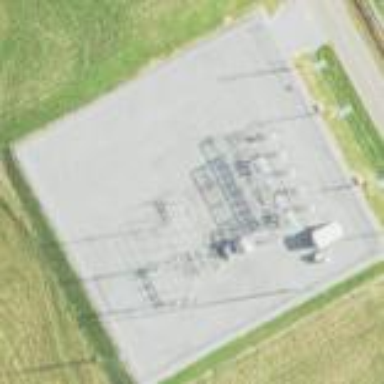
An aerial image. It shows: Distribution substation surrounded by fence.